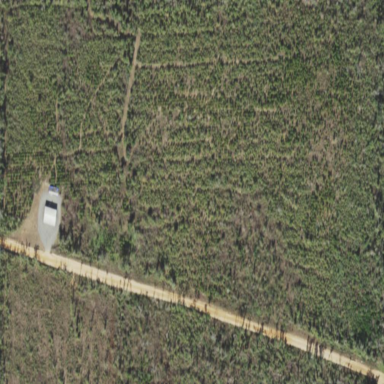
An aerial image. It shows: Area covered in scrub vegetation.